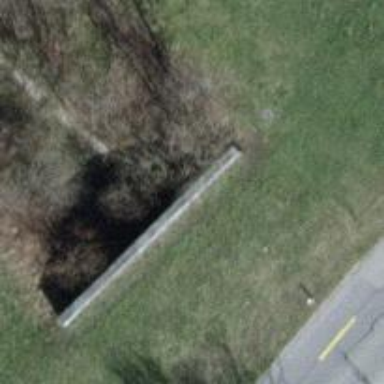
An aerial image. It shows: There is tunnel.